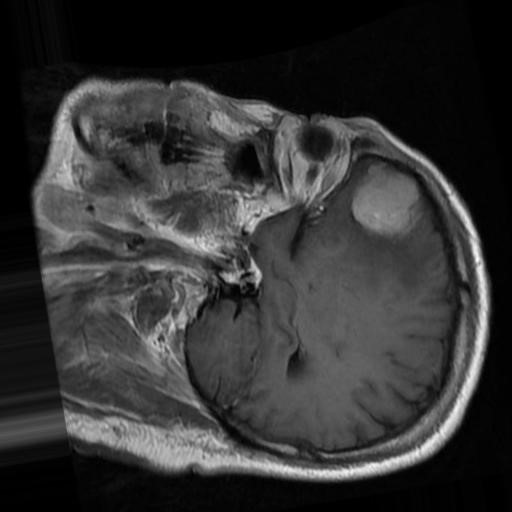
Label: brain_menin